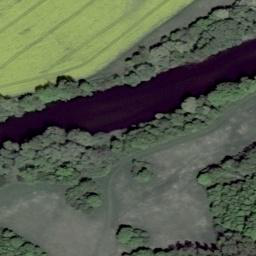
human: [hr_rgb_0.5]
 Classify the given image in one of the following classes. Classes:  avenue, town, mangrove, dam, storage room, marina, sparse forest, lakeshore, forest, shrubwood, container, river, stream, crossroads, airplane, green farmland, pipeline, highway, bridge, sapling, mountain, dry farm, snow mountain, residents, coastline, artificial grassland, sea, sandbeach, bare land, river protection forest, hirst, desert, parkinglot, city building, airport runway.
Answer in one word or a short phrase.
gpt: river